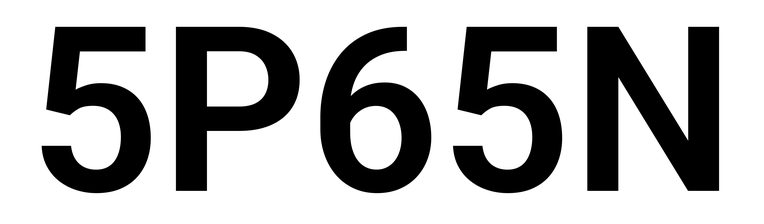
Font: Roboto_SemiBold